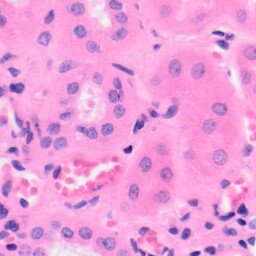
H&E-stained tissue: Kidney